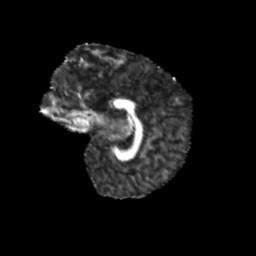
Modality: FA
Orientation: sagittal
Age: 11
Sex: female
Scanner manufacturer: siemens
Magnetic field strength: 3 T
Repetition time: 3.8 s
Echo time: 0.07 s